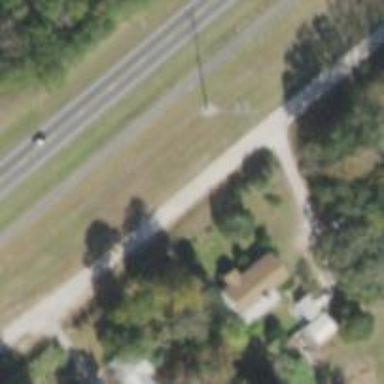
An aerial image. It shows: Power pole.